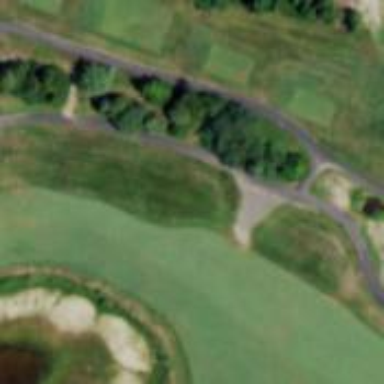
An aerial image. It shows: Service road designated as golf cart path.